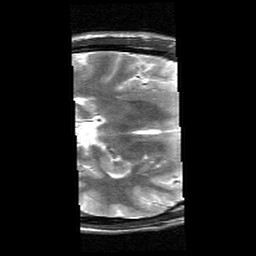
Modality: T2w
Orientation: axial
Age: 23
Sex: male
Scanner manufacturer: siemens
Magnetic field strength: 3 T
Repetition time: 6.26 s
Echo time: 0.064 s